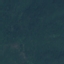
Label: Forest